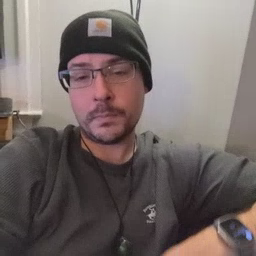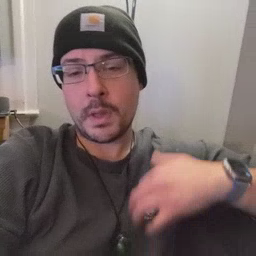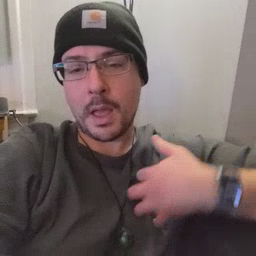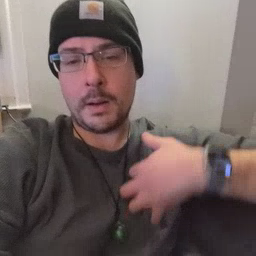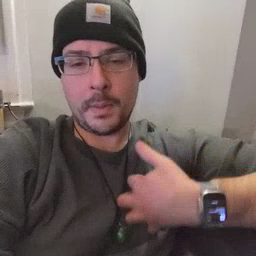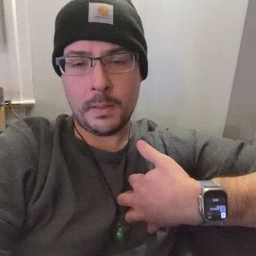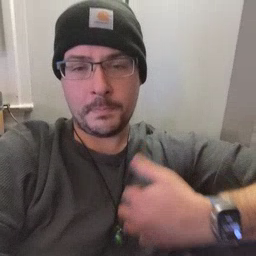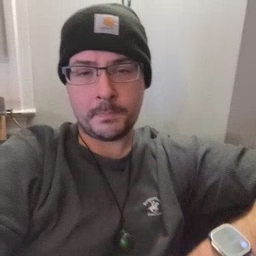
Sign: animal